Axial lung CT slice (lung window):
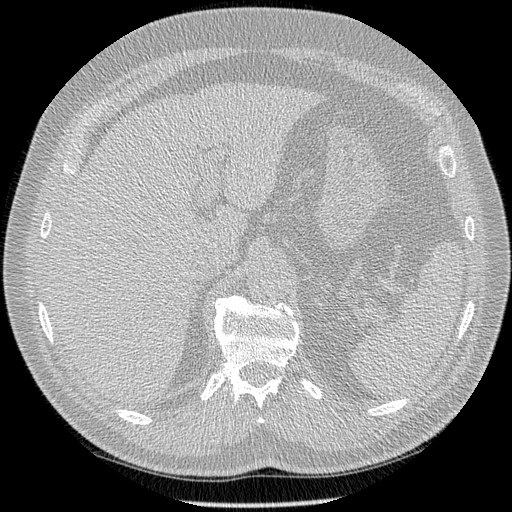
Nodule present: no